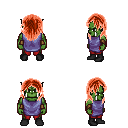
a pixel art fantasy rpg character, male body template, orc, green skin, chain tabard jacket, red pants, red long hairstyle, leather bracers, black shoes, four views (front, back, left, right), 2x2 character sprite sheet, small pixel art, hard edges, no anti-aliasing